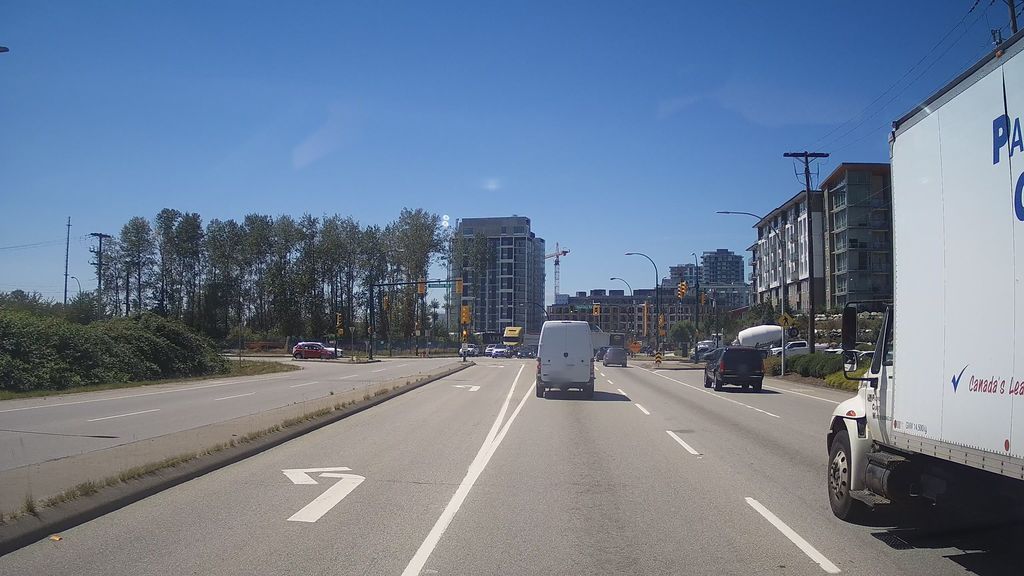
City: vancouver